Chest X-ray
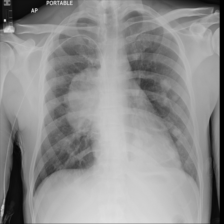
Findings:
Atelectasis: negative
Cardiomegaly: negative
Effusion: negative
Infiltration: negative
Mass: positive
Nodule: positive
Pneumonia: negative
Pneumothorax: negative
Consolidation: negative
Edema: negative
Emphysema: negative
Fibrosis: negative
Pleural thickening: negative
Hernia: negative